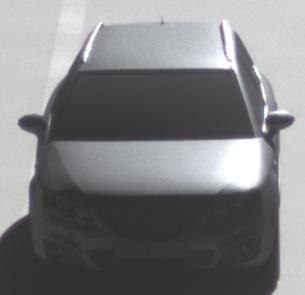
Make: SEAT
Model: Exeo ST 1.6
Detailed model: Exeo (3R) ST
Model produced from: 2010/05
Model produced until: 2010/08
Doors: 5
Color: gray
Road condition: dry road
Daytime: morning or afternoon
Contrast: high contrast